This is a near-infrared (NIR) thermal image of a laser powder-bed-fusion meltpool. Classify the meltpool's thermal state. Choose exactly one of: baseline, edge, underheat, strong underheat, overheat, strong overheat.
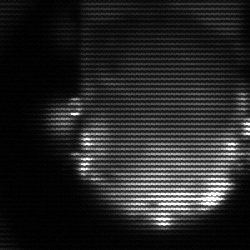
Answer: baseline